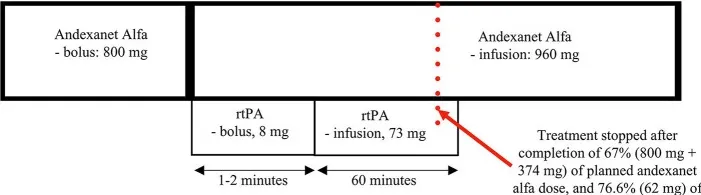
Schema of the proposed therapy with dosages as per the STROACT protocol.
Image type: chart (chart)